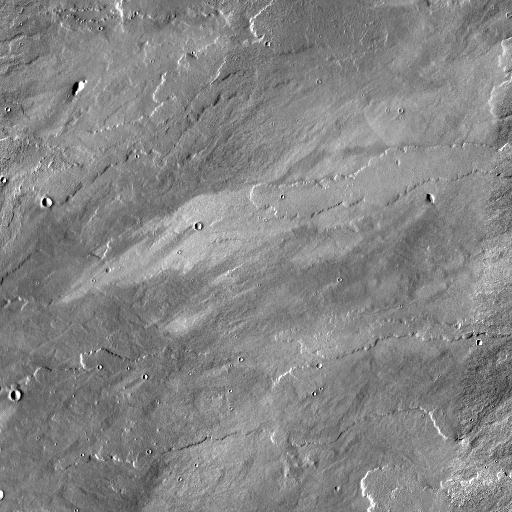
Crater classes present: Background, Other